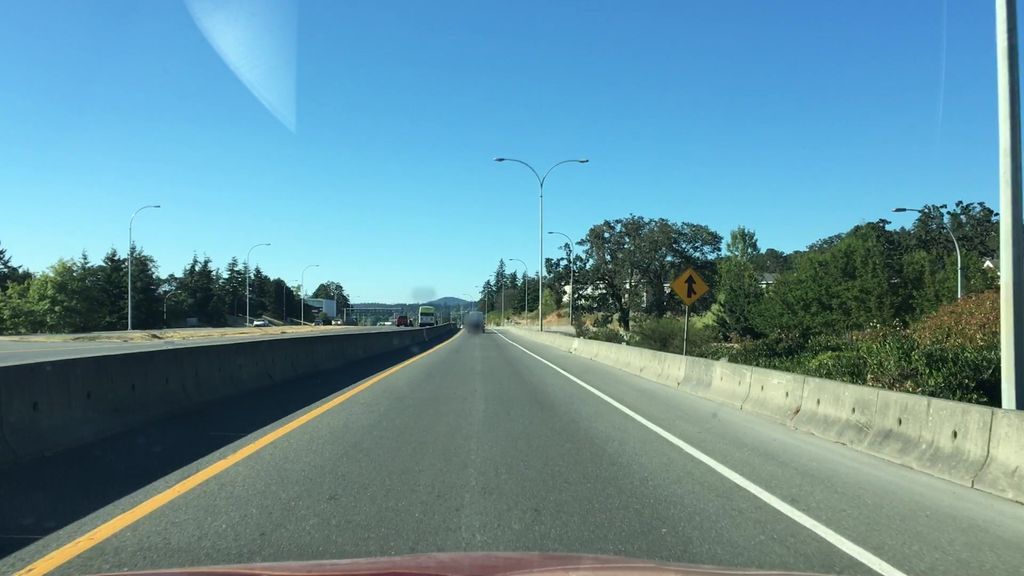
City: victoria